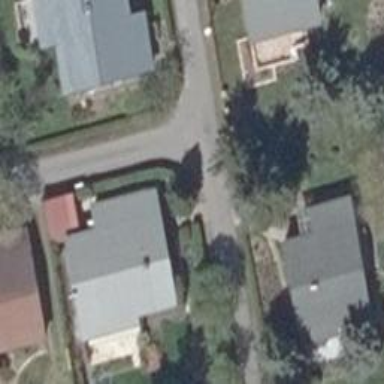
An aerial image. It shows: Paved residential road.